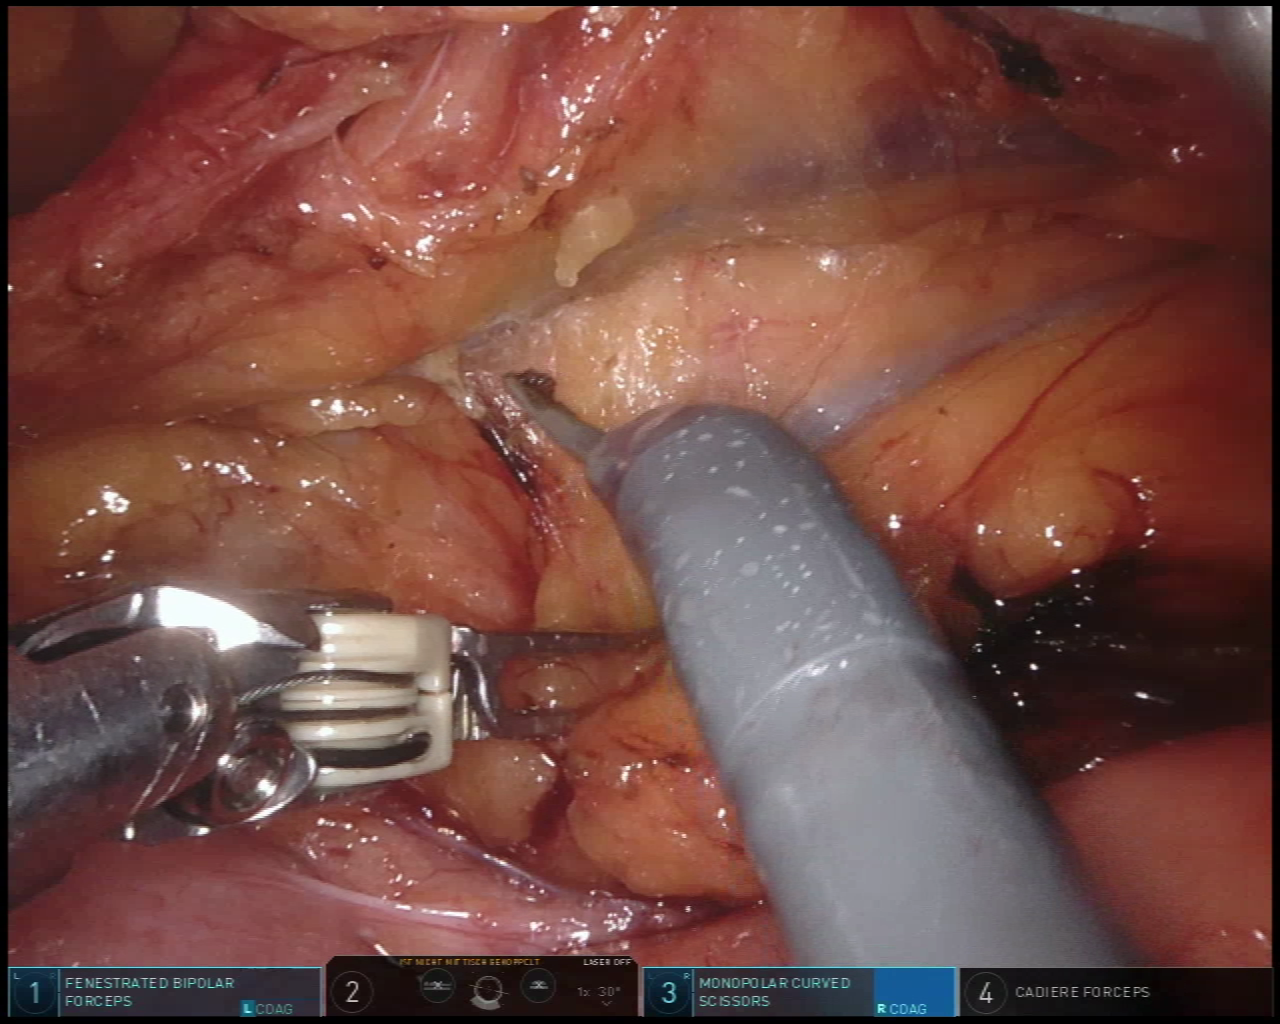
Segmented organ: intestinal_veins
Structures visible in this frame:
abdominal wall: no
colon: no
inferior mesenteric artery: no
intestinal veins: yes
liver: no
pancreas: no
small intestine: yes
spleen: no
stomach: no
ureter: no
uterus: no
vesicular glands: no